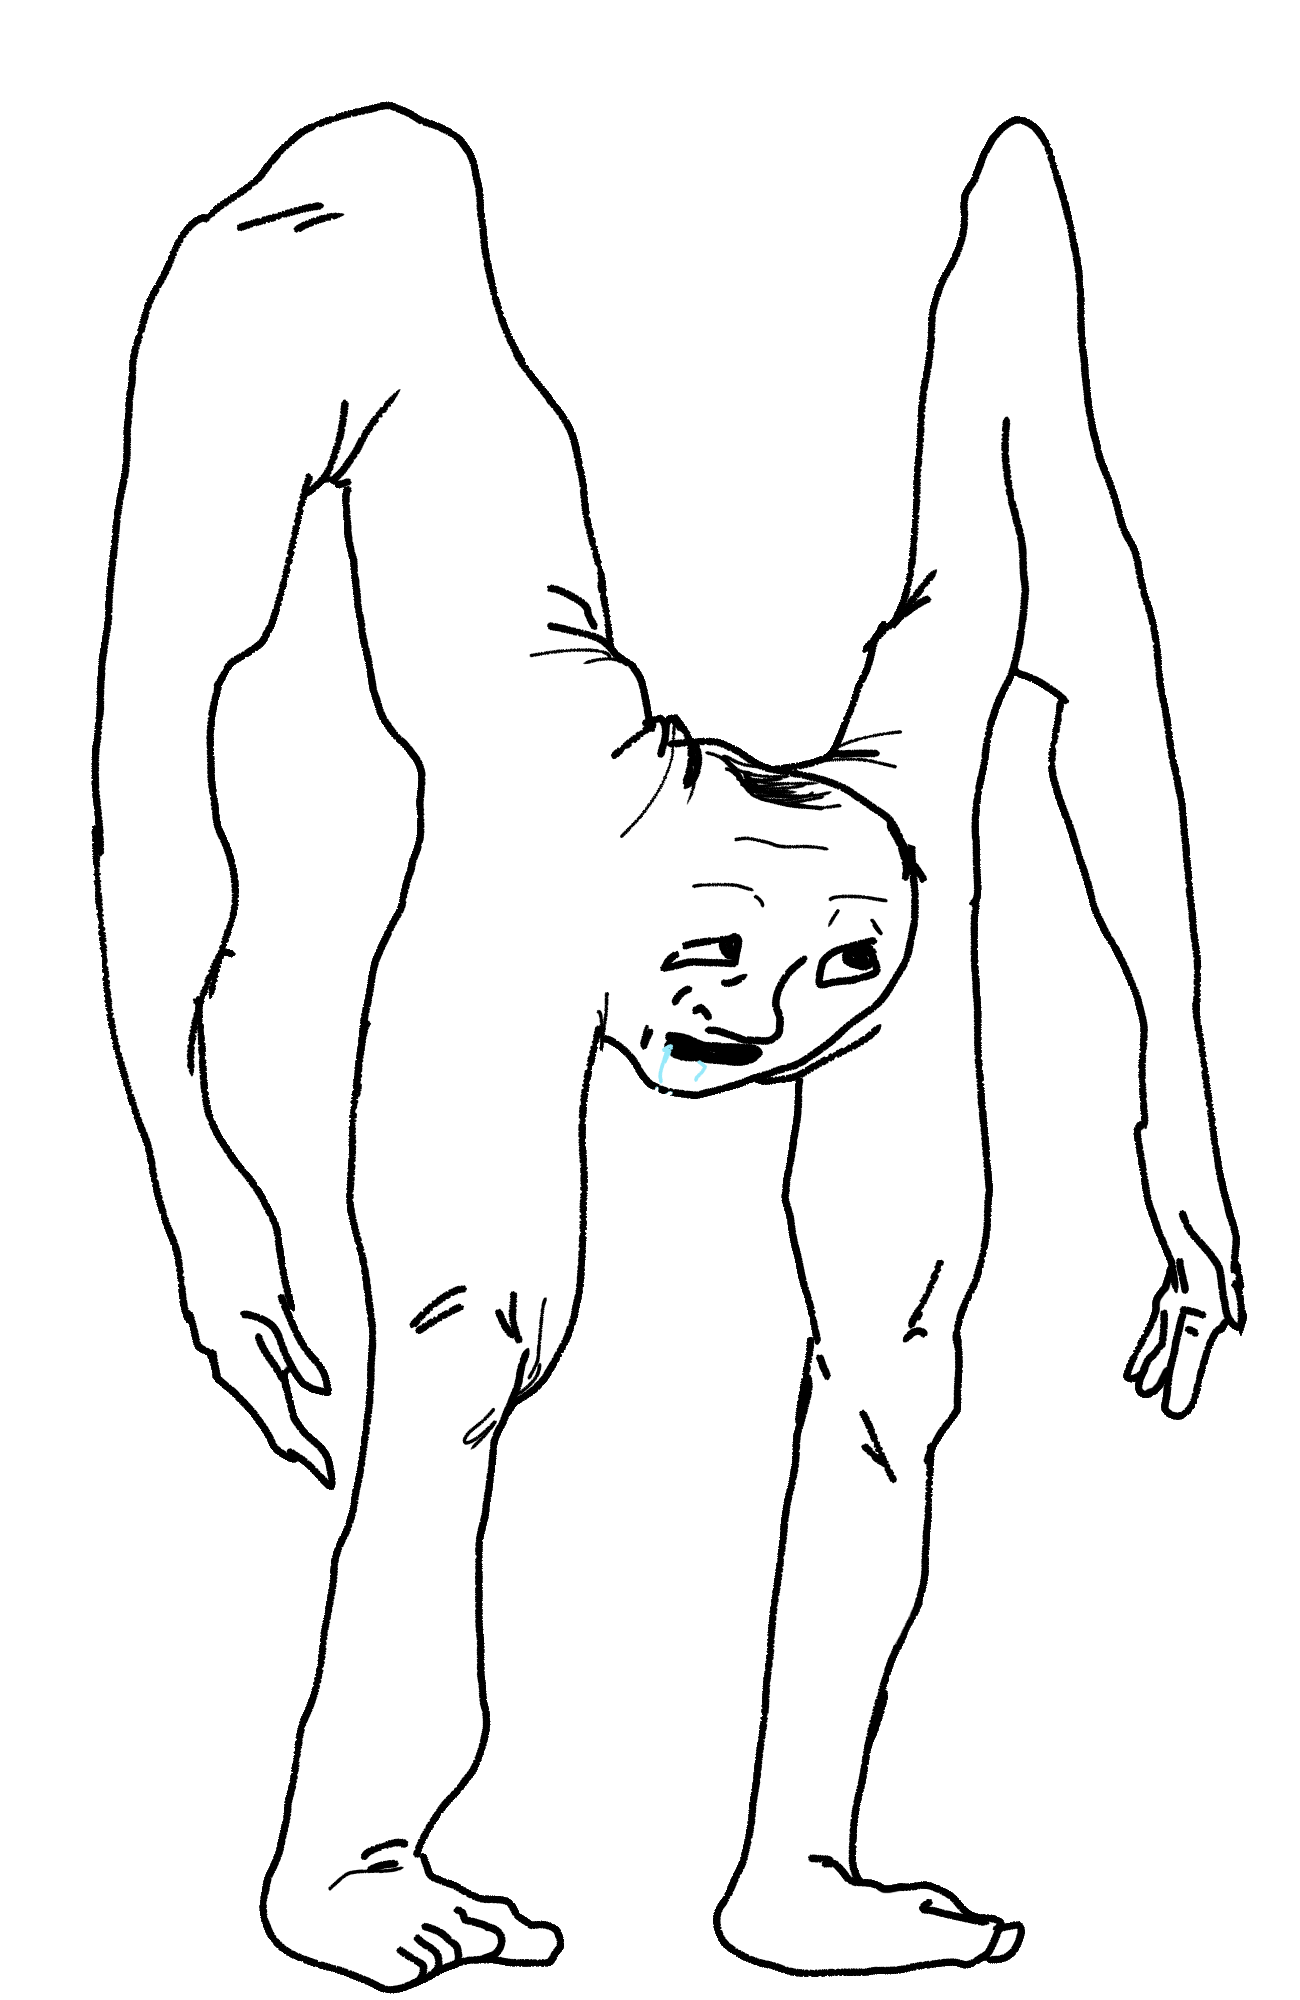
Label: 5_Brainlet